Field crop: tomato
Growth stage: 2
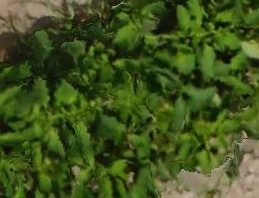
Species: tomato